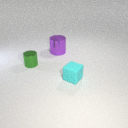
small cyan rubber cube to the right of large purple metal cylinder